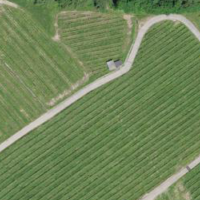
EUNIS habitat code: 40
Species observed at this site:
Anguis fragilis